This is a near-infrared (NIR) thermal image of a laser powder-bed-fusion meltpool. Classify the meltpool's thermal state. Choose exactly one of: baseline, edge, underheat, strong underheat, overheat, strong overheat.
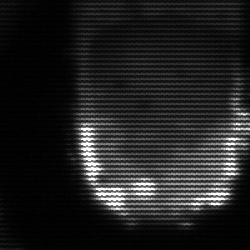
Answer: baseline